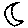
Label: moon